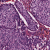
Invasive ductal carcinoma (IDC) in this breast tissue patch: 1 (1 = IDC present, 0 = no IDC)